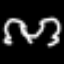
Label: frog